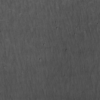
Label: not_dusty